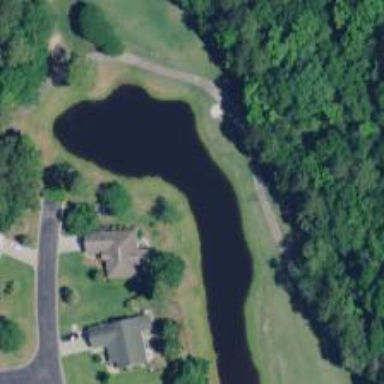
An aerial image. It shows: View of golf hole.